Question:
Although This is a solution <URL> but it has limited scroll to only visible current image and does not work when i try to scroll from extreme left or right.
I want side images from left and right to be a little smaller and centre image to be on focus and larger like the image shown and with the indicator and text.
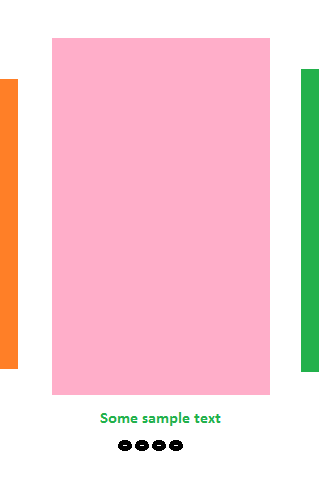
Answer: Not sure that got you right, but something similar I've done with:
'''
pager.setClipToPadding(false);
pager.setPadding(50, 0, 50, 0);
'''
<URL>
In order to scale not visible fragments, try to use , and scale and fragment's view. <URL> how to take reference on fragment from ViewPager.